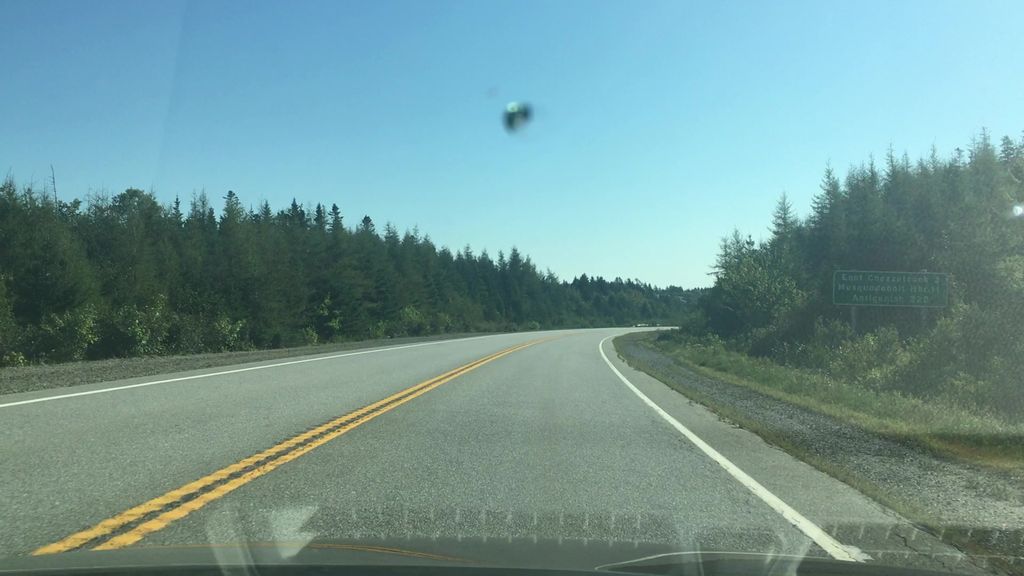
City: halifax